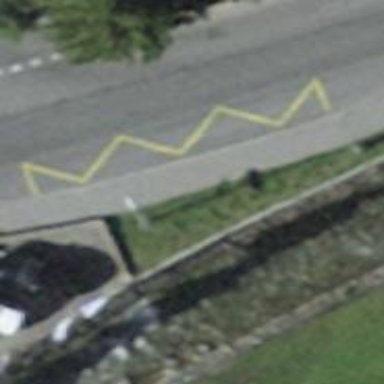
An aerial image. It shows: Bus stop with platform for public transport.